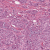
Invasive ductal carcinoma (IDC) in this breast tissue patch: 1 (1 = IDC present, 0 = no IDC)